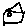
Label: house